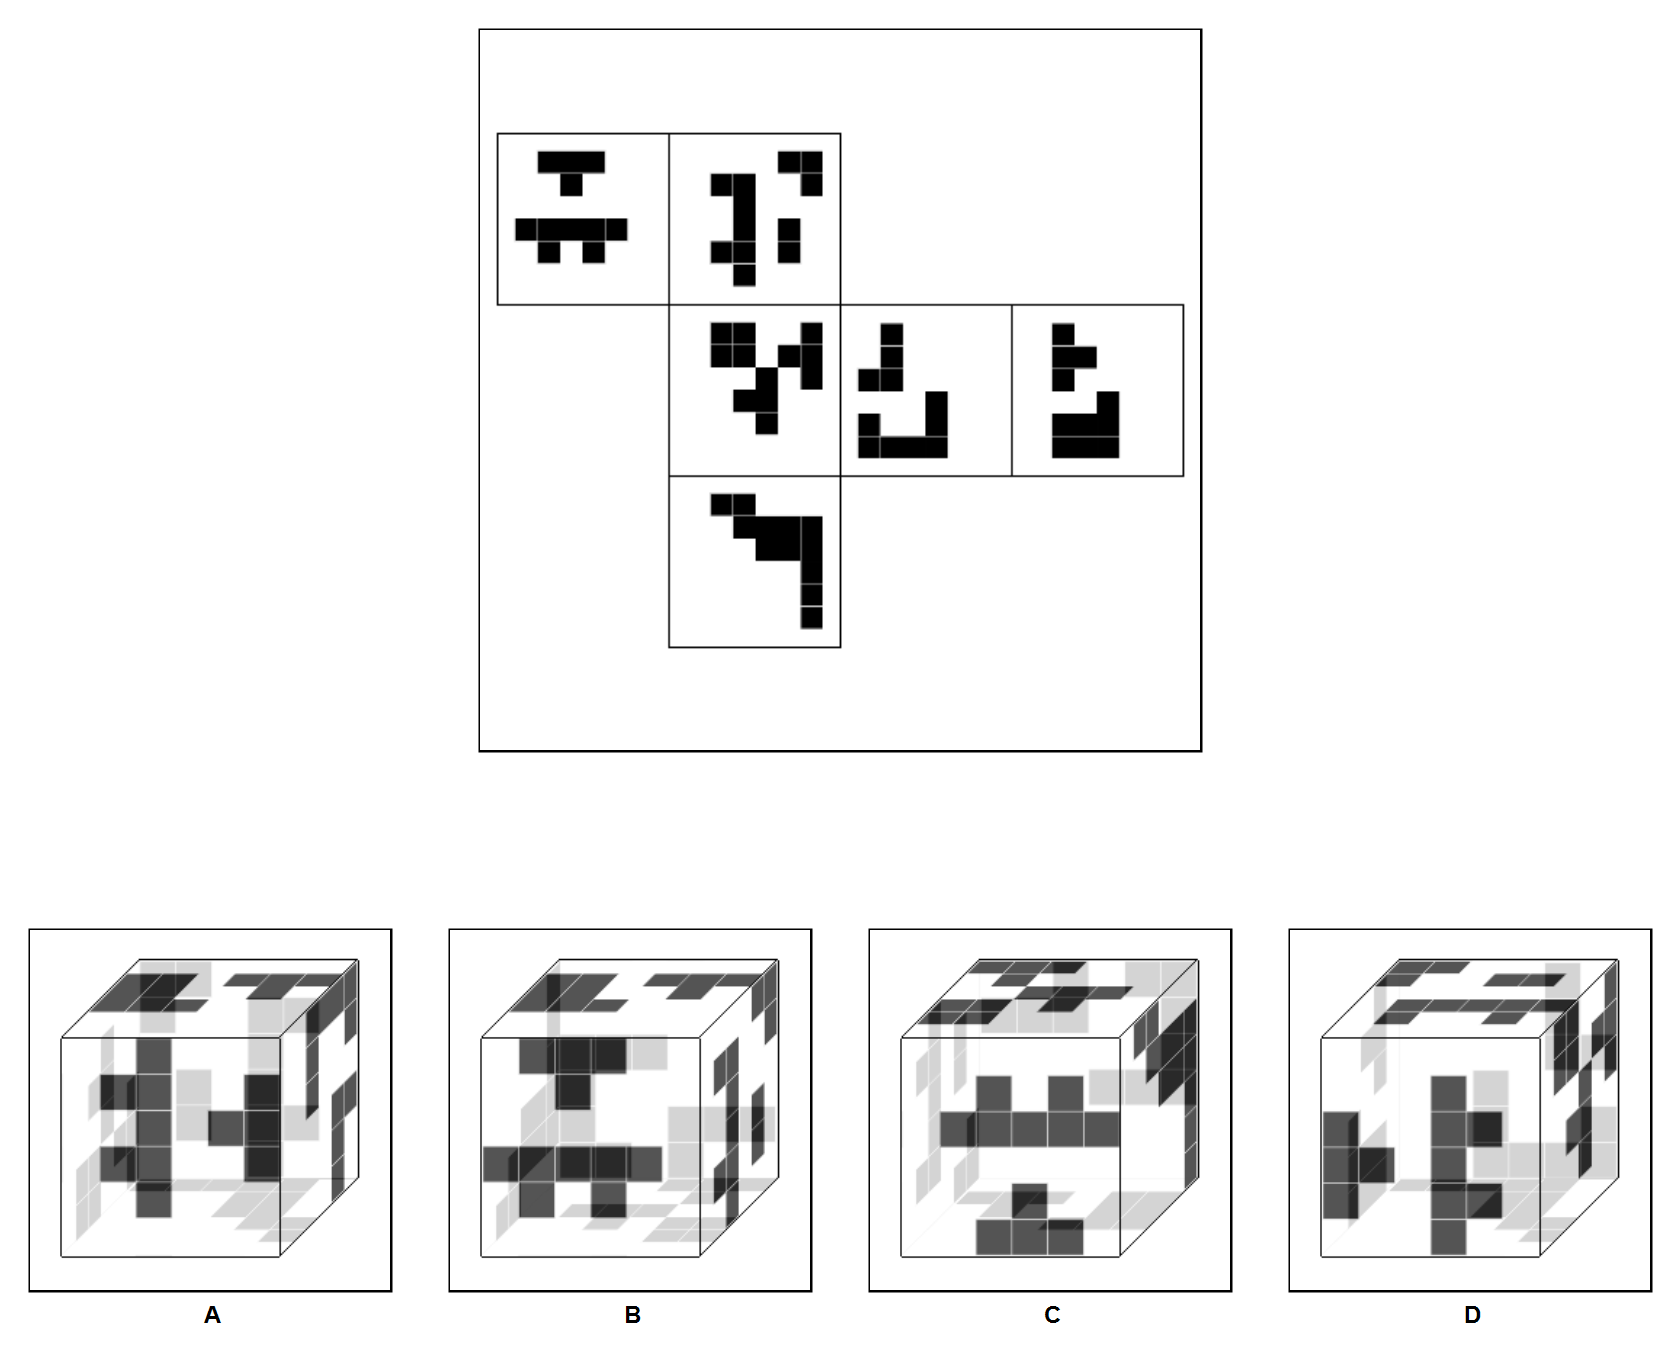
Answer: A